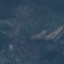
Land use / land cover: HerbaceousVegetation